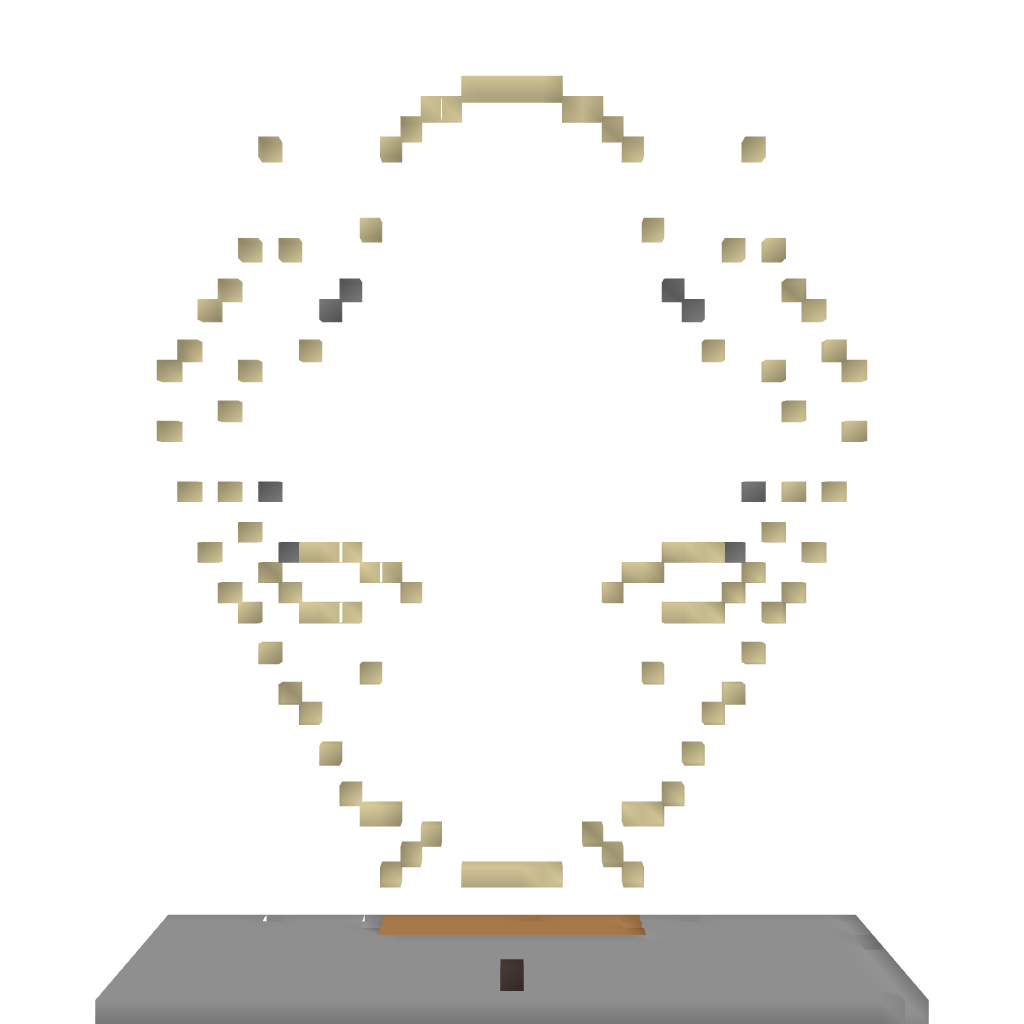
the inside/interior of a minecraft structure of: General Grievous